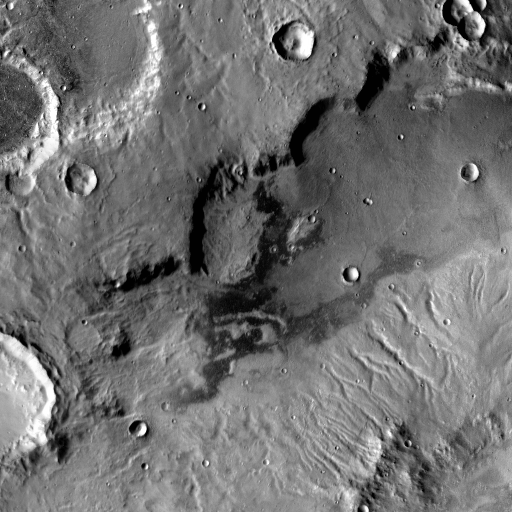
Crater classes present: Background, Other, Layered, Buried, Secondary